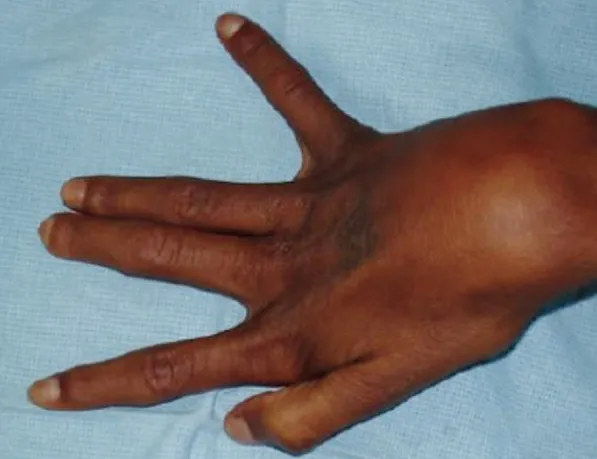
Onchodysplasia.
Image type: medical_photograph (skin_photograph)